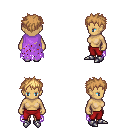
a pixel art fantasy rpg character, female body template, human, tanned skin, maroon tattered cape, red pants, light blonde bedhead hairstyle, metal boots, four views (front, back, left, right), 2x2 character sprite sheet, small pixel art, hard edges, no anti-aliasing